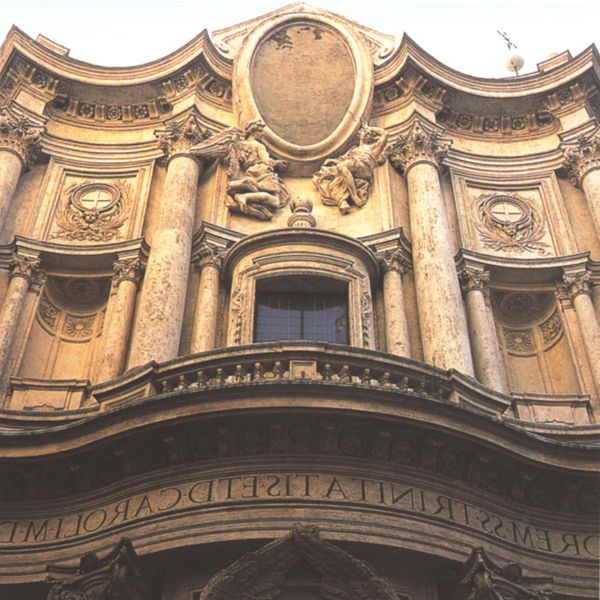
Titel: S. Carlo alle Quattro Fontane in Rom
Künstler: Francesco Borromini
Standort: Rom, S. Carlo alle Quattro Fontane (EU - I - Latium)
Schlagwörter: fenster, stein, balkon, fassade, inschrift, ornamente, verzierung, nischen, bruestung, saeulen, gebaeude